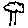
Label: tree